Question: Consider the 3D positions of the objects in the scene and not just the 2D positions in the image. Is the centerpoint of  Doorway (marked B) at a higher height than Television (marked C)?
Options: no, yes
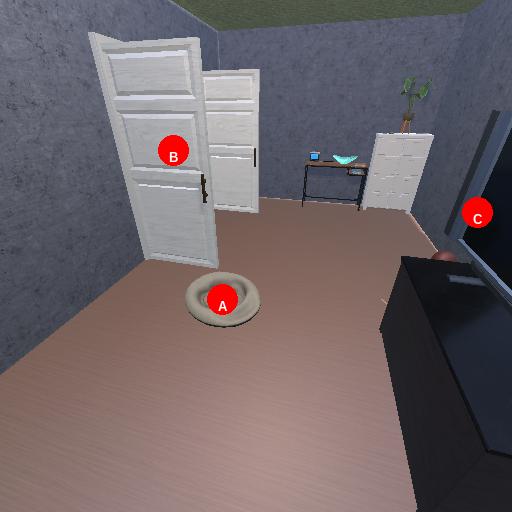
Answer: no